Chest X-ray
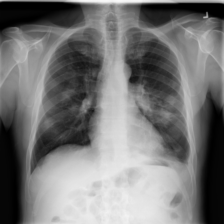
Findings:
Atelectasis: negative
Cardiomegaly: negative
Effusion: positive
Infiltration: negative
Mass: negative
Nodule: positive
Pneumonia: negative
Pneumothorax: negative
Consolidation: positive
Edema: negative
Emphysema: negative
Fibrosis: negative
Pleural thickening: negative
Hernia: negative